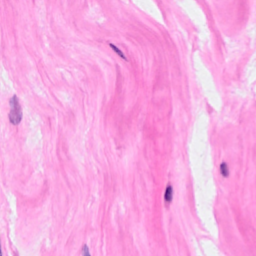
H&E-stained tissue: Breast